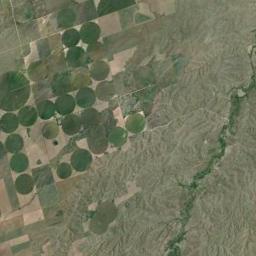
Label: circular_farmland